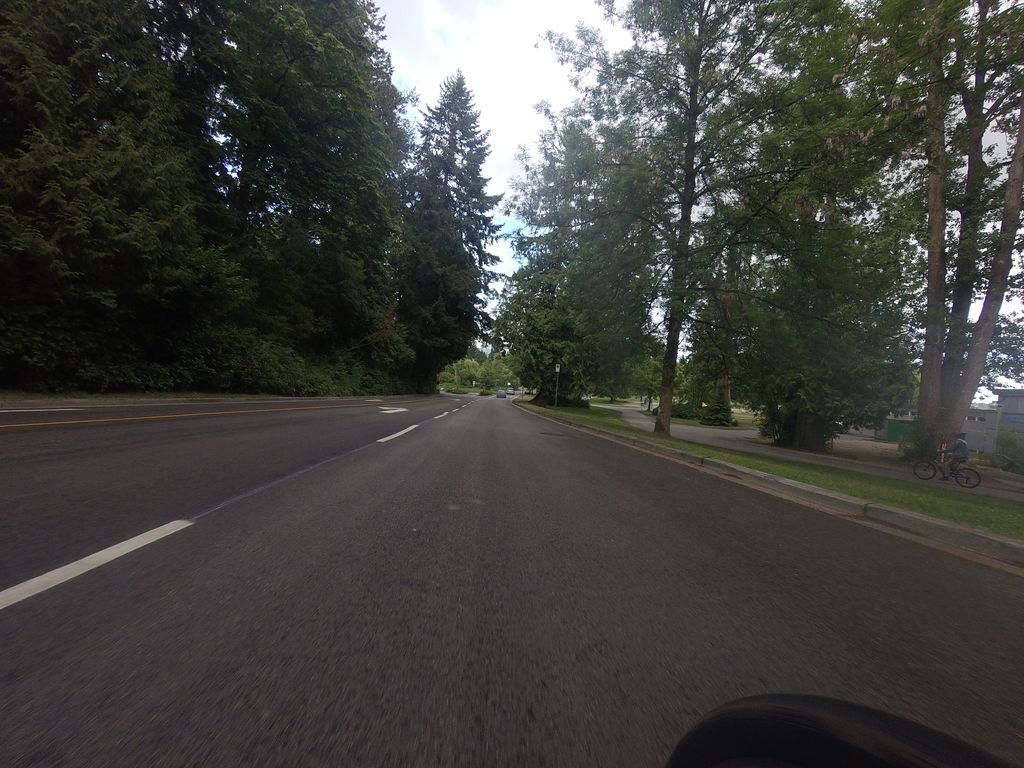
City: vancouver